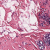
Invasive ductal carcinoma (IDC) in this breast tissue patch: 0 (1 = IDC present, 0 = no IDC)